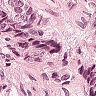
Metastatic tissue present: yes